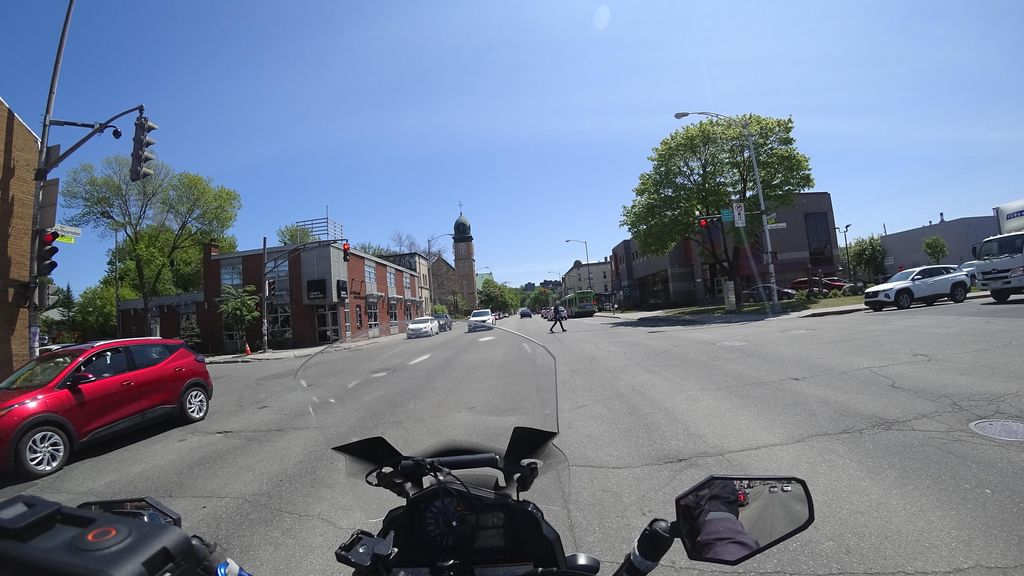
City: quebec_city